Question: I have a stock data grabbed from Yahoo finance, adjusted close data is wrong somehow.
'''
adj_close close ratio
date
2014-10-16 <PHONE> 2466.40 0.097473
2014-10-17 <PHONE> 2521.90 0.097473
2014-10-20 <PHONE> 2569.45 0.097473
2014-10-21 <PHONE> 2584.15 0.097473
2014-10-22 <PHONE> 2575.25 0.097473
2014-10-23 <PHONE> 2578.55 0.097473
2014-10-27 <PHONE> 2597.80 0.097473
2014-10-28 <PHONE> 2656.75 0.097473
2014-10-29 <PHONE> 2643.75 0.097473
2014-10-30 <PHONE> 2638.00 0.097473
2014-10-31 26.3450 2702.80 0.009747
2014-11-03 26.5463 2723.45 0.009747
2014-11-05 27.1160 2781.90 0.009747
2014-11-07 26.7320 2742.50 0.009747
2014-11-10 26.7027 2739.50 0.009747
'''
Here's a plot of the adjusted close data:

How can I replace data like this using any methods like interpolation or something?
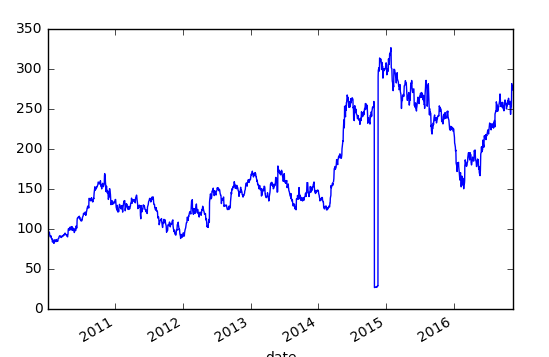
Answer: Try this:
'''
In [71]: import pandas_datareader.data as web
In [110]: df = web.DataReader('SBIN.NS', 'yahoo', '2014-10-21', '2014-11-25')
In [111]: df
Out[111]:
Open High Low Close Volume Adj Close
Date
2014-10-21 2580.0000 2607.0001 2569.5999 2584.1501 <PHONE> <PHONE>
2014-10-22 2608.9999 2613.5999 2565.1001 2575.2499 <PHONE> <PHONE>
2014-10-23 2591.4001 2593.7000 2573.9999 2578.5501 <PHONE> <PHONE>
2014-10-24 2578.5501 2578.5501 2578.5501 2578.5501 0 <PHONE>
2014-10-27 2592.0001 2619.8999 2581.0001 2597.8000 <PHONE> <PHONE>
2014-10-28 2607.9999 2664.2999 2606.0001 2656.7499 22963400 <PHONE>
2014-10-29 2677.0001 2678.9999 2631.0001 2643.7500 <PHONE> <PHONE>
2014-10-30 2649.8999 2653.0499 2622.0001 2637.9999 <PHONE> <PHONE>
2014-10-31 <PHONE> <PHONE> <PHONE> <PHONE> 20770200 26.3450 # <bad_data>
2014-11-03 <PHONE> <PHONE> <PHONE> <PHONE> <PHONE> 26.5463
2014-11-04 <PHONE> <PHONE> <PHONE> <PHONE> 0 26.5463
2014-11-05 <PHONE> <PHONE> <PHONE> <PHONE> 26605100 27.1160
2014-11-06 <PHONE> <PHONE> <PHONE> <PHONE> 0 27.1160
2014-11-07 <PHONE> <PHONE> <PHONE> <PHONE> <PHONE> 26.7320
2014-11-10 <PHONE> <PHONE> <PHONE> <PHONE> <PHONE> 26.7027
2014-11-11 <PHONE> <PHONE> <PHONE> <PHONE> <PHONE> 26.7110
2014-11-12 <PHONE> <PHONE> <PHONE> <PHONE> <PHONE> 26.7666
2014-11-13 <PHONE> <PHONE> <PHONE> <PHONE> <PHONE> 26.5059
2014-11-14 <PHONE> <PHONE> <PHONE> <PHONE> 50846600 27.1740
2014-11-17 <PHONE> <PHONE> <PHONE> <PHONE> 49164100 28.6629
2014-11-18 <PHONE> <PHONE> <PHONE> <PHONE> 32898300 28.7131
2014-11-19 <PHONE> <PHONE> <PHONE> <PHONE> 20735900 28.3695 # </bad_data>
2014-11-20 <PHONE> <PHONE> <PHONE> <PHONE> <PHONE> <PHONE>
2014-11-21 <PHONE> <PHONE> <PHONE> <PHONE> 21009200 <PHONE>
2014-11-24 <PHONE> <PHONE> <PHONE> <PHONE> <PHONE> <PHONE>
2014-11-25 <PHONE> <PHONE> <PHONE> <PHONE> 26776600 <PHONE>
'''
NOTE: 'Adj Close' column has starting from '2014-11-20', other columns - , so i'll concentrate on 'Adj Close' only:
let's find outliers (i'm checking for those that have changed for '50+%' from the previous day - you may want to change this threshold):
'''
In [112]: bad_idx = df.index[df['Adj Close'].pct_change().abs().ge(0.5)]
In [113]: bad_idx
Out[113]: DatetimeIndex(['2014-10-31', '2014-11-20'], dtype='datetime64[ns]', name='Date', freq=None)
In [114]: df.loc[(df.index >= bad_idx.min()) & (df.index < bad_idx.max()), 'Adj Close'] *= 10
In [115]: df
Out[115]:
Open High Low Close Volume Adj Close
Date
2014-10-21 2580.0000 2607.0001 2569.5999 2584.1501 <PHONE> <PHONE>
2014-10-22 2608.9999 2613.5999 2565.1001 2575.2499 <PHONE> <PHONE>
2014-10-23 2591.4001 2593.7000 2573.9999 2578.5501 <PHONE> <PHONE>
2014-10-24 2578.5501 2578.5501 2578.5501 2578.5501 0 <PHONE>
2014-10-27 2592.0001 2619.8999 2581.0001 2597.8000 <PHONE> <PHONE>
2014-10-28 2607.9999 2664.2999 2606.0001 2656.7499 22963400 <PHONE>
2014-10-29 2677.0001 2678.9999 2631.0001 2643.7500 <PHONE> <PHONE>
2014-10-30 2649.8999 2653.0499 2622.0001 2637.9999 <PHONE> <PHONE>
2014-10-31 <PHONE> <PHONE> <PHONE> <PHONE> 20770200 <PHONE>
2014-11-03 <PHONE> <PHONE> <PHONE> <PHONE> <PHONE> <PHONE>
2014-11-04 <PHONE> <PHONE> <PHONE> <PHONE> 0 <PHONE>
2014-11-05 <PHONE> <PHONE> <PHONE> <PHONE> 26605100 <PHONE>
2014-11-06 <PHONE> <PHONE> <PHONE> <PHONE> 0 <PHONE>
2014-11-07 <PHONE> <PHONE> <PHONE> <PHONE> <PHONE> <PHONE>
2014-11-10 <PHONE> <PHONE> <PHONE> <PHONE> <PHONE> <PHONE>
2014-11-11 <PHONE> <PHONE> <PHONE> <PHONE> <PHONE> <PHONE>
2014-11-12 <PHONE> <PHONE> <PHONE> <PHONE> <PHONE> <PHONE>
2014-11-13 <PHONE> <PHONE> <PHONE> <PHONE> <PHONE> <PHONE>
2014-11-14 <PHONE> <PHONE> <PHONE> <PHONE> 50846600 <PHONE>
2014-11-17 <PHONE> <PHONE> <PHONE> <PHONE> 49164100 <PHONE>
2014-11-18 <PHONE> <PHONE> <PHONE> <PHONE> 32898300 <PHONE>
2014-11-19 <PHONE> <PHONE> <PHONE> <PHONE> 20735900 <PHONE>
2014-11-20 <PHONE> <PHONE> <PHONE> <PHONE> <PHONE> <PHONE>
2014-11-21 <PHONE> <PHONE> <PHONE> <PHONE> 21009200 <PHONE>
2014-11-24 <PHONE> <PHONE> <PHONE> <PHONE> <PHONE> <PHONE>
2014-11-25 <PHONE> <PHONE> <PHONE> <PHONE> 26776600 <PHONE>
'''
Here is another solution, which uses interpolation:
'''
In [119]: df.loc[(df.index >= bad_idx.min()) & (df.index < bad_idx.max()), 'Adj Close'] = np.nan
In [120]: df
Out[120]:
Open High Low Close Volume Adj Close
Date
2014-10-21 2580.0000 2607.0001 2569.5999 2584.1501 <PHONE> <PHONE>
2014-10-22 2608.9999 2613.5999 2565.1001 2575.2499 <PHONE> <PHONE>
2014-10-23 2591.4001 2593.7000 2573.9999 2578.5501 <PHONE> <PHONE>
2014-10-24 2578.5501 2578.5501 2578.5501 2578.5501 0 <PHONE>
2014-10-27 2592.0001 2619.8999 2581.0001 2597.8000 <PHONE> <PHONE>
2014-10-28 2607.9999 2664.2999 2606.0001 2656.7499 22963400 <PHONE>
2014-10-29 2677.0001 2678.9999 2631.0001 2643.7500 <PHONE> <PHONE>
2014-10-30 2649.8999 2653.0499 2622.0001 2637.9999 <PHONE> <PHONE>
2014-10-31 <PHONE> <PHONE> <PHONE> <PHONE> 20770200 NaN
2014-11-03 <PHONE> <PHONE> <PHONE> <PHONE> <PHONE> NaN
2014-11-04 <PHONE> <PHONE> <PHONE> <PHONE> 0 NaN
2014-11-05 <PHONE> <PHONE> <PHONE> <PHONE> 26605100 NaN
2014-11-06 <PHONE> <PHONE> <PHONE> <PHONE> 0 NaN
2014-11-07 <PHONE> <PHONE> <PHONE> <PHONE> <PHONE> NaN
2014-11-10 <PHONE> <PHONE> <PHONE> <PHONE> <PHONE> NaN
2014-11-11 <PHONE> <PHONE> <PHONE> <PHONE> <PHONE> NaN
2014-11-12 <PHONE> <PHONE> <PHONE> <PHONE> <PHONE> NaN
2014-11-13 <PHONE> <PHONE> <PHONE> <PHONE> <PHONE> NaN
2014-11-14 <PHONE> <PHONE> <PHONE> <PHONE> 50846600 NaN
2014-11-17 <PHONE> <PHONE> <PHONE> <PHONE> 49164100 NaN
2014-11-18 <PHONE> <PHONE> <PHONE> <PHONE> 32898300 NaN
2014-11-19 <PHONE> <PHONE> <PHONE> <PHONE> 20735900 NaN
2014-11-20 <PHONE> <PHONE> <PHONE> <PHONE> <PHONE> <PHONE>
2014-11-21 <PHONE> <PHONE> <PHONE> <PHONE> 21009200 <PHONE>
2014-11-24 <PHONE> <PHONE> <PHONE> <PHONE> <PHONE> <PHONE>
2014-11-25 <PHONE> <PHONE> <PHONE> <PHONE> 26776600 <PHONE>
In [122]: df['Adj Close'] = df['Adj Close'].interpolate()
In [123]: df
Out[123]:
Open High Low Close Volume Adj Close
Date
2014-10-21 2580.0000 2607.0001 2569.5999 2584.1501 <PHONE> 251.885000
2014-10-22 2608.9999 2613.5999 2565.1001 2575.2499 <PHONE> 251.017500
2014-10-23 2591.4001 2593.7000 2573.9999 2578.5501 <PHONE> 251.339200
2014-10-24 2578.5501 2578.5501 2578.5501 2578.5501 0 251.339200
2014-10-27 2592.0001 2619.8999 2581.0001 2597.8000 <PHONE> 253.215500
2014-10-28 2607.9999 2664.2999 2606.0001 2656.7499 22963400 258.961600
2014-10-29 2677.0001 2678.9999 2631.0001 2643.7500 <PHONE> 257.694400
2014-10-30 2649.8999 2653.0499 2622.0001 2637.9999 <PHONE> 257.133900
2014-10-31 <PHONE> <PHONE> <PHONE> <PHONE> 20770200 259.297807
2014-11-03 <PHONE> <PHONE> <PHONE> <PHONE> <PHONE> 261.461713
2014-11-04 <PHONE> <PHONE> <PHONE> <PHONE> 0 263.625620
2014-11-05 <PHONE> <PHONE> <PHONE> <PHONE> 26605100 265.789527
2014-11-06 <PHONE> <PHONE> <PHONE> <PHONE> 0 267.953433
2014-11-07 <PHONE> <PHONE> <PHONE> <PHONE> <PHONE> 270.117340
2014-11-10 <PHONE> <PHONE> <PHONE> <PHONE> <PHONE> 272.281247
2014-11-11 <PHONE> <PHONE> <PHONE> <PHONE> <PHONE> 274.445153
2014-11-12 <PHONE> <PHONE> <PHONE> <PHONE> <PHONE> 276.609060
2014-11-13 <PHONE> <PHONE> <PHONE> <PHONE> <PHONE> 278.772967
2014-11-14 <PHONE> <PHONE> <PHONE> <PHONE> 50846600 280.936873
2014-11-17 <PHONE> <PHONE> <PHONE> <PHONE> 49164100 283.100780
2014-11-18 <PHONE> <PHONE> <PHONE> <PHONE> 32898300 285.264687
2014-11-19 <PHONE> <PHONE> <PHONE> <PHONE> 20735900 287.428593
2014-11-20 <PHONE> <PHONE> <PHONE> <PHONE> <PHONE> 289.592500
2014-11-21 <PHONE> <PHONE> <PHONE> <PHONE> 21009200 297.780200
2014-11-24 <PHONE> <PHONE> <PHONE> <PHONE> <PHONE> 301.045600
2014-11-25 <PHONE> <PHONE> <PHONE> <PHONE> 26776600 296.756800
'''